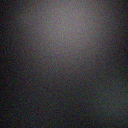
Screen state: off